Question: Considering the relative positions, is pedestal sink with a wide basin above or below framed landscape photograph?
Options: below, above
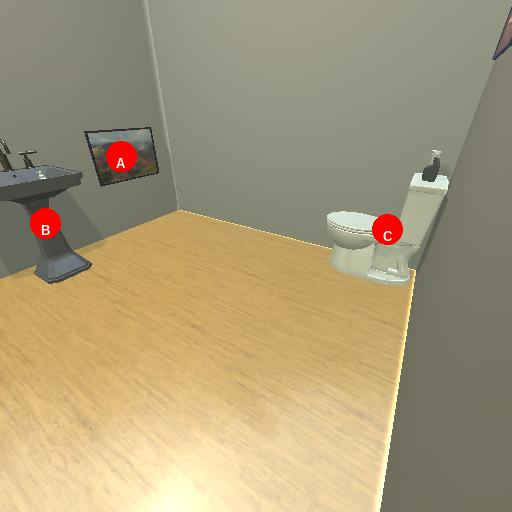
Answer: below